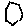
Label: hexagon